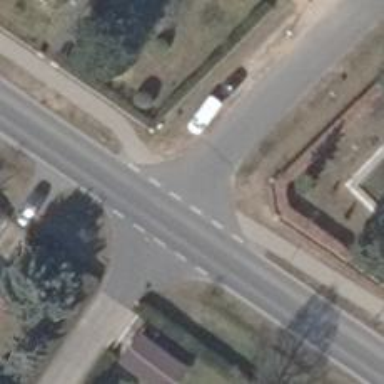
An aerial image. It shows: Unmarked crossing on the road.